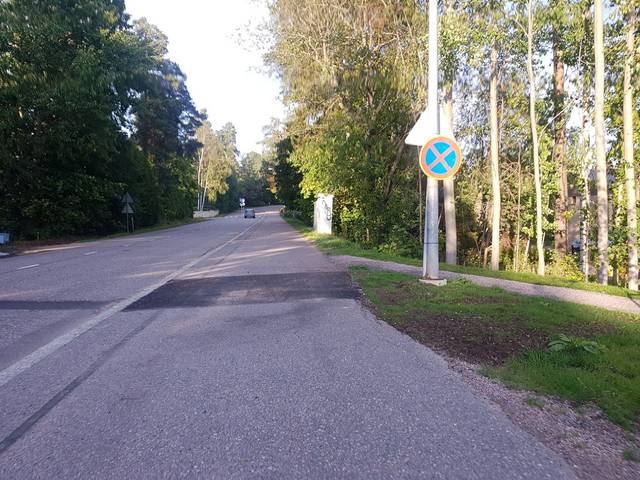
Region: Finland
Coordinates: 60.212, 24.719